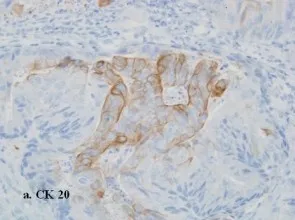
Immunohistochemically, the carcinoma cells, were focally positive for Cytokeratin (CK) 20.
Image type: pathology (immunostaining)